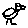
Label: bird